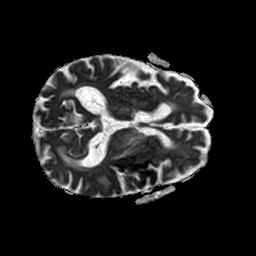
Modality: ADC
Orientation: axial
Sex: male
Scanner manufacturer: philips
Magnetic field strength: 1.5 T
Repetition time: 3.4 s
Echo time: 0.06922 s